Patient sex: M
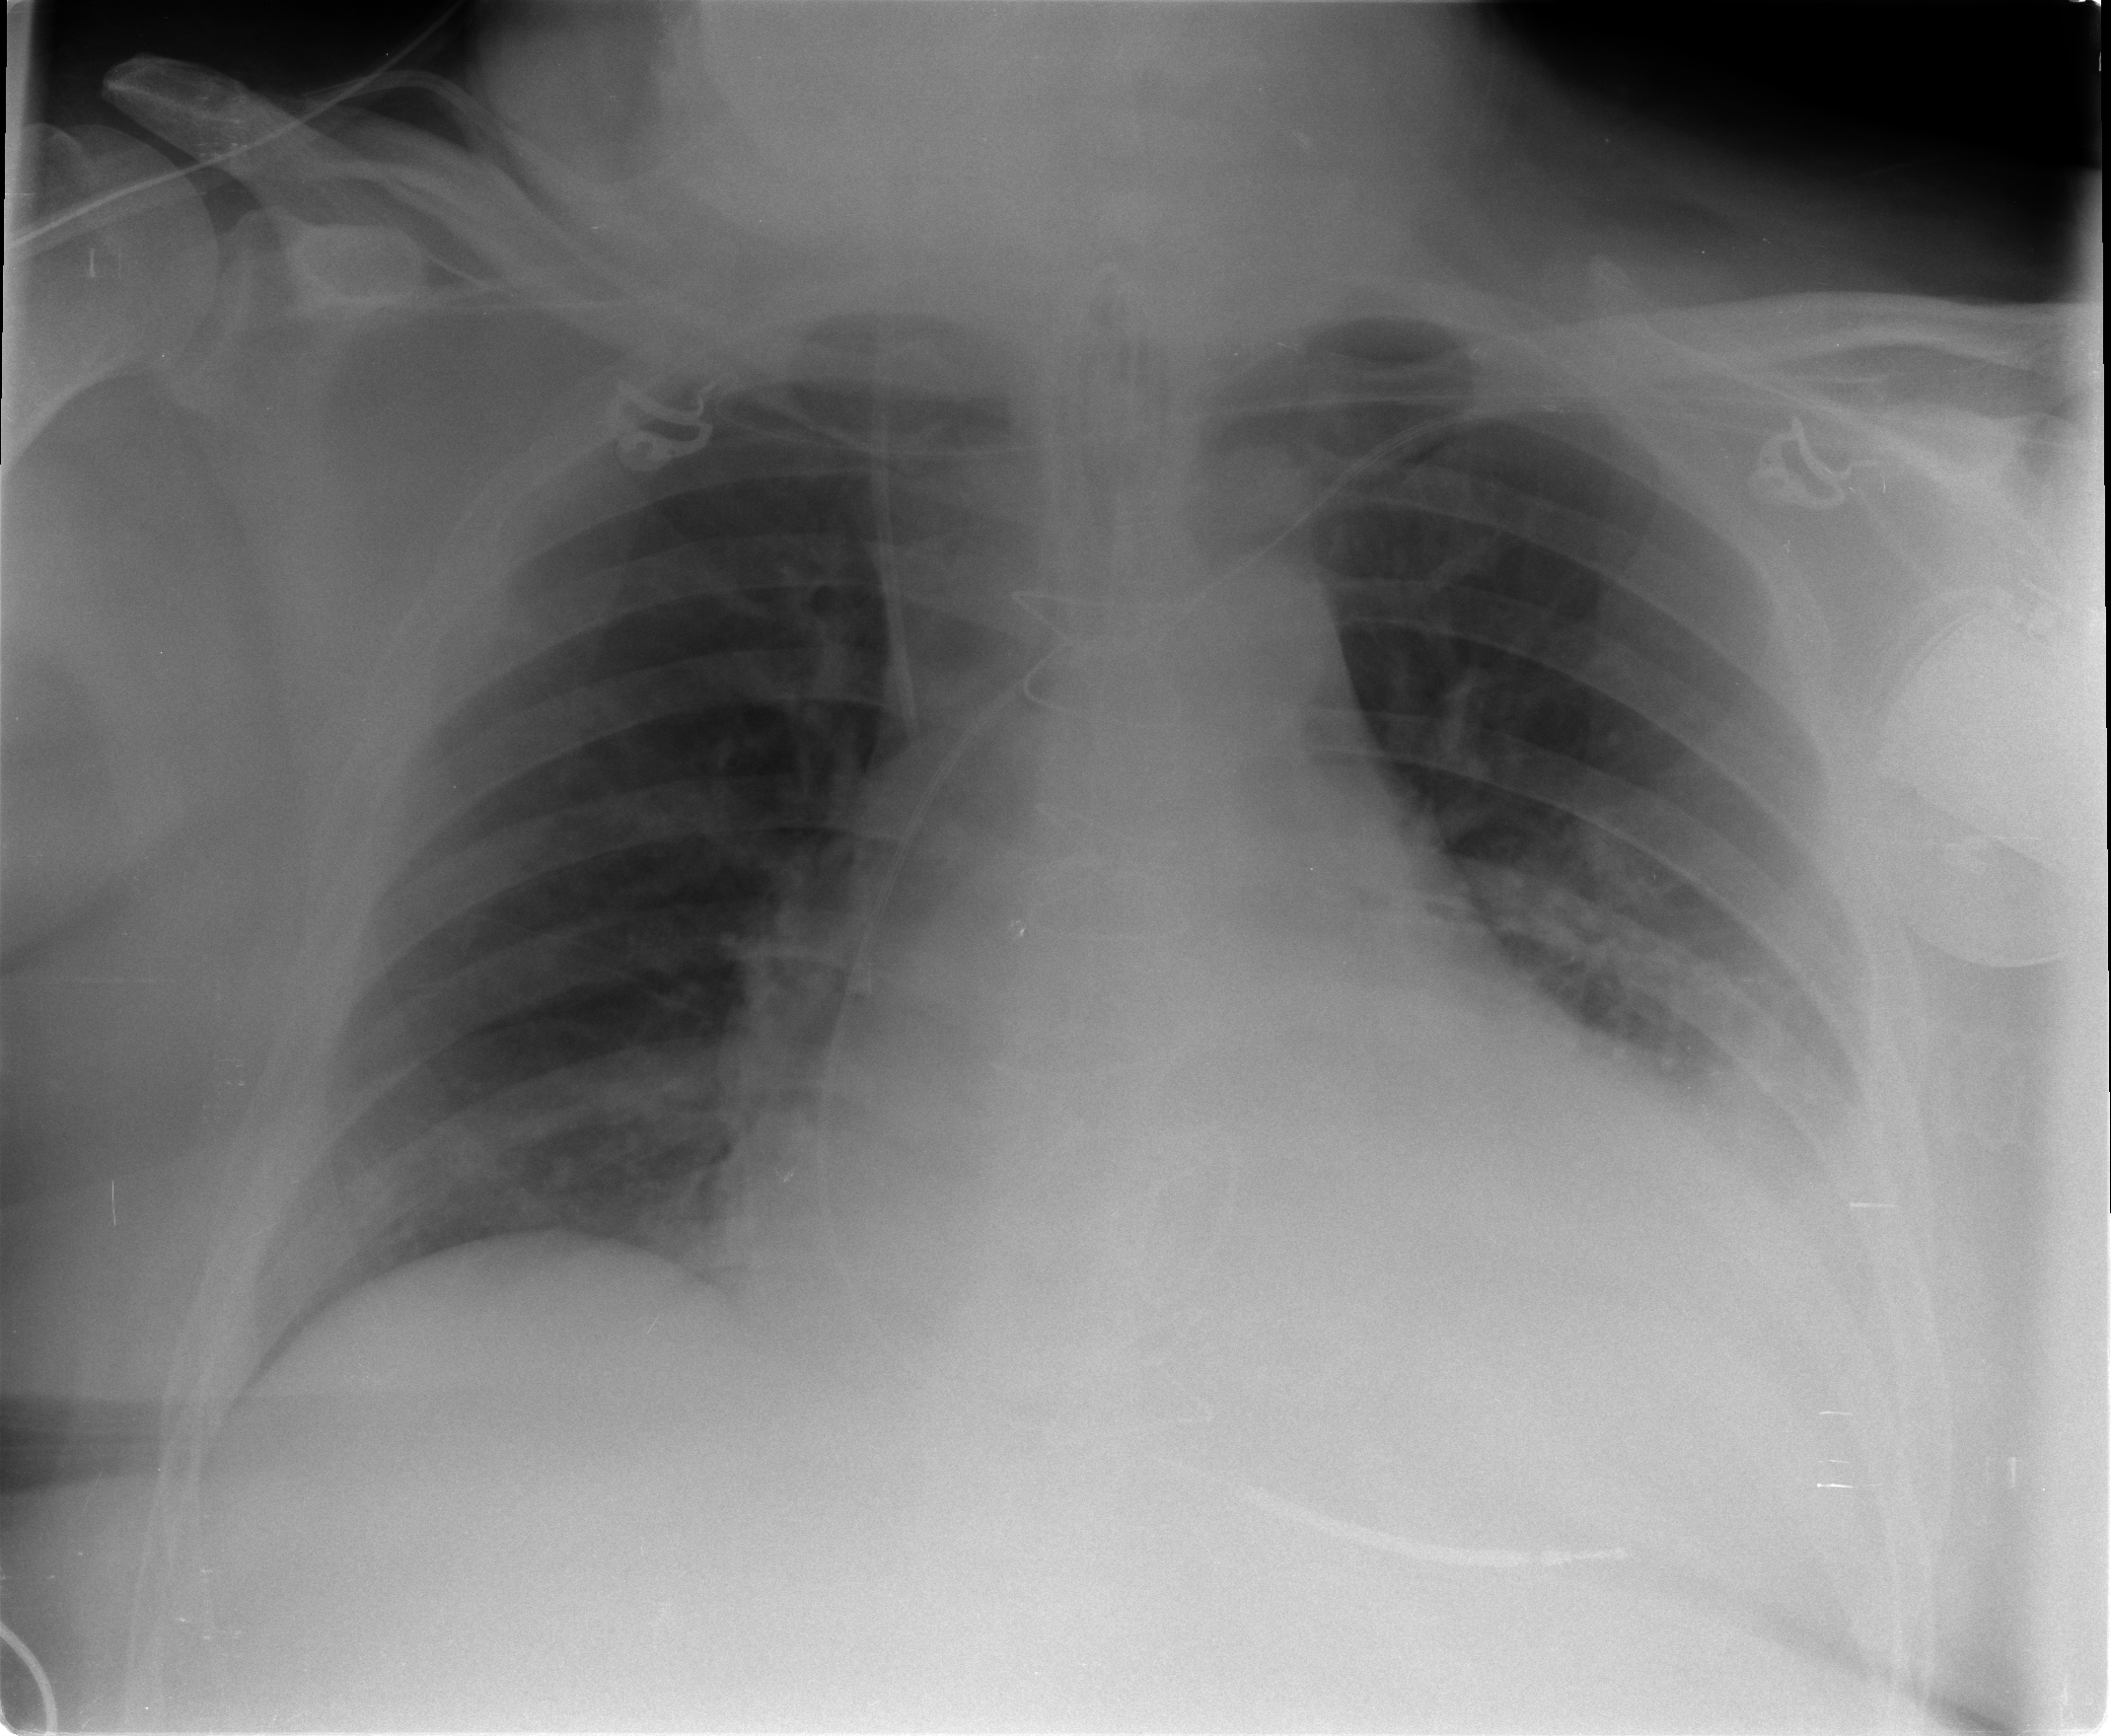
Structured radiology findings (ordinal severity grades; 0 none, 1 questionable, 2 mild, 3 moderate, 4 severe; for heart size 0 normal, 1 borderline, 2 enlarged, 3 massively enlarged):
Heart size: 2
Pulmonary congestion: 0
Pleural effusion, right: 0
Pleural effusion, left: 2
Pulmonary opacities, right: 0
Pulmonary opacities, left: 0
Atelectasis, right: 2
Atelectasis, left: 2